Interaction volume radius: 5 \u00c5
Interaction volume height: 15 \u00c5
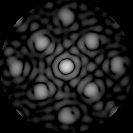
Disorder parameter: 0.2519